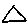
Label: triangle